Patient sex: M
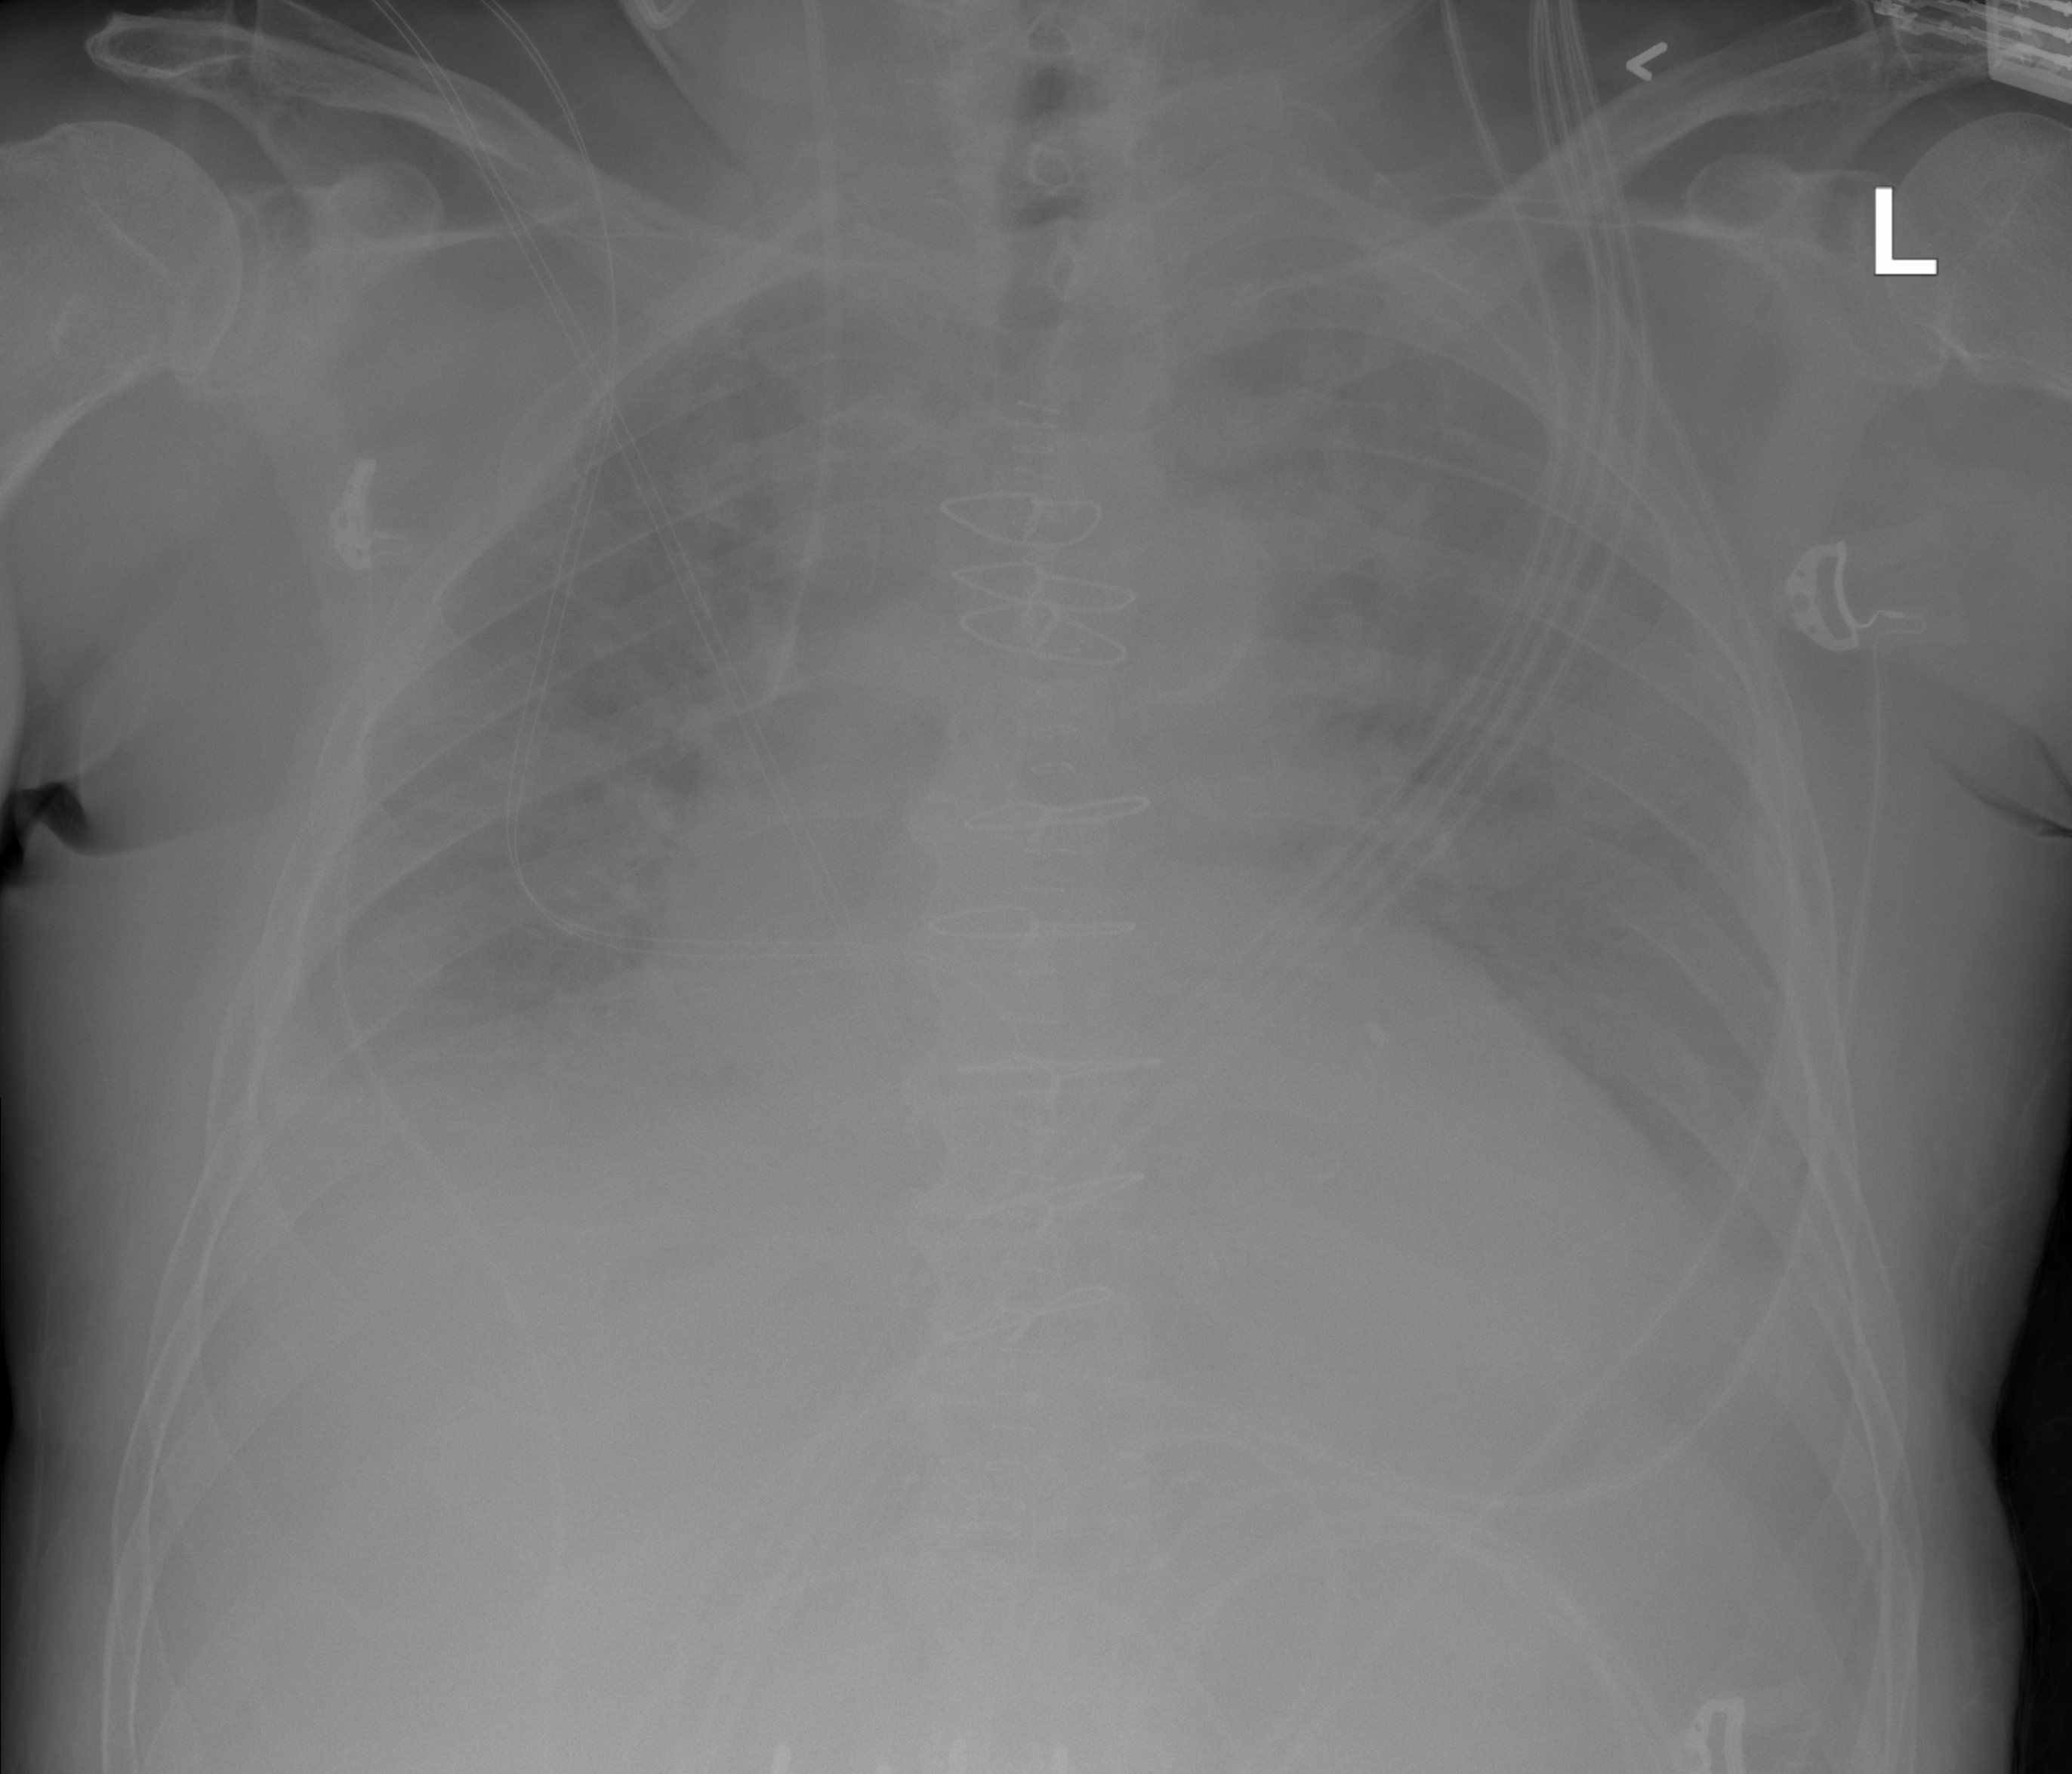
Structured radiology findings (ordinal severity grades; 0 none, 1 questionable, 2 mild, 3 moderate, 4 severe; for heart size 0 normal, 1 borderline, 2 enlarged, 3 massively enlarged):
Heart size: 2
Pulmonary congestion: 3
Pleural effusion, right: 3
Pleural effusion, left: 3
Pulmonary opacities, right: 2
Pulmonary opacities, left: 2
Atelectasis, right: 2
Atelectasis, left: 2